Field crop: maize
Growth stage: 2
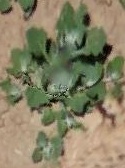
Species: chenopodium